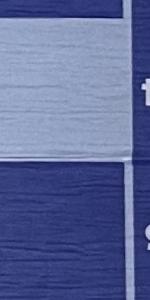
Label: Empty